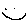
Label: smiley face